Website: macys
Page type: delivery-shipping
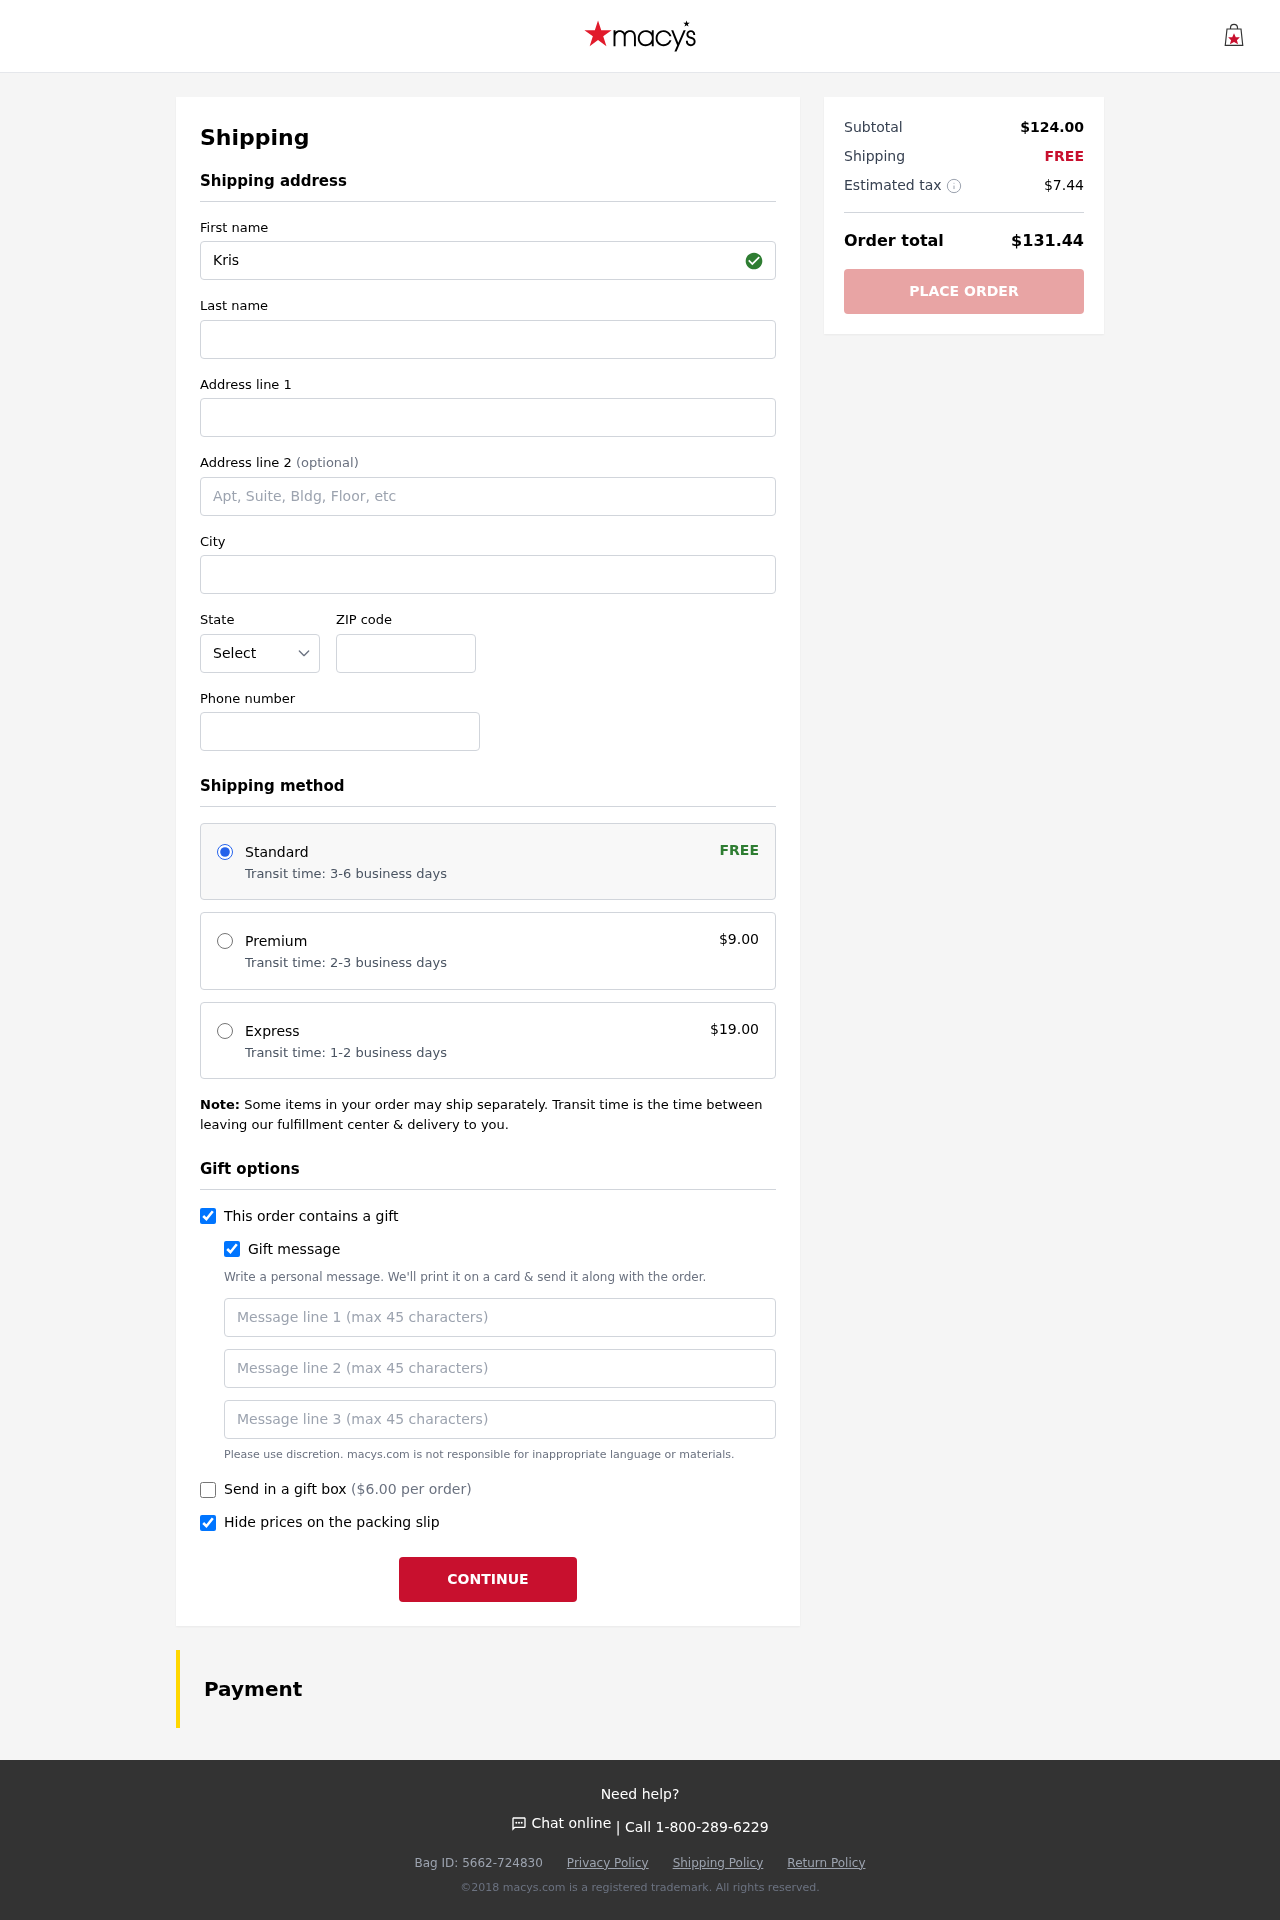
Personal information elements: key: PII_STATE_ABBR
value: RI
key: PII_FIRSTNAME
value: Kristen
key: PII_LASTNAME
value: Hamilton
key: PII_STREET
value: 26340 Heather Island
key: PII_CITY
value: Farleyhaven
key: PII_POSTCODE
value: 52492
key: PII_PHONE
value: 8838430277
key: PII_GIFT_MESSAGE
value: Happy housewarming, Linda! I thought this rug would be the perfect touch to make your new space feel even cozier. Can’t wait to see how it brings everything together!
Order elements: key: ORDER_SHIPPING_STANDARD
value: Transit time: 3-6 business days
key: ORDER_SHIPPING_COST
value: FREE
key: ORDER_SHIPPING_PREMIUM
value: Transit time: 2-3 business days
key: ORDER_SHIPPING_PREMIUM_PRICE
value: $9.00
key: ORDER_SHIPPING_EXPRESS
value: Transit time: 1-2 business days
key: ORDER_SHIPPING_EXPRESS_PRICE
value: $19.00
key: ORDER_GIFT_BOX_PRICE
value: ($6.00 per order)
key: ORDER_SUBTOTAL
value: $124.00
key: ORDER_SHIPPING_COST2
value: FREE
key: ORDER_TAX
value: $7.44
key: ORDER_TOTAL
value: $131.44